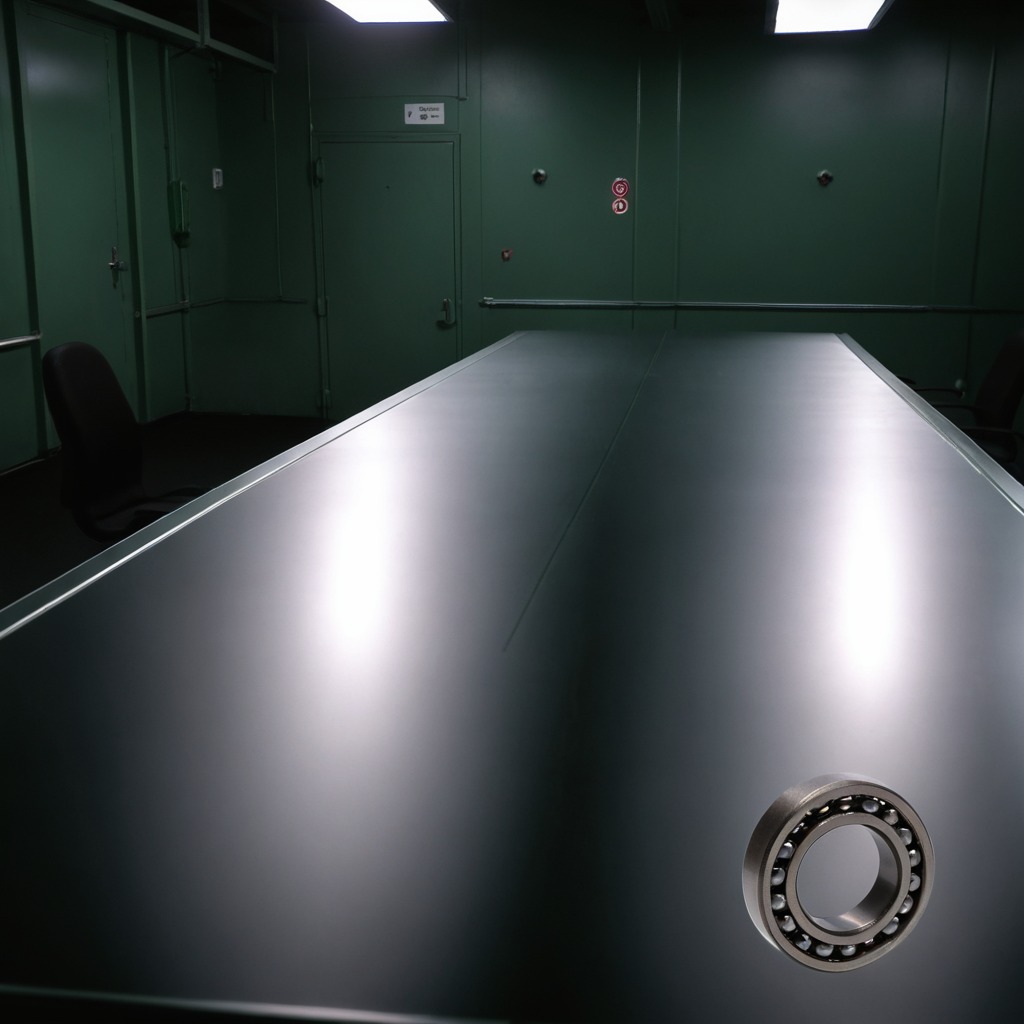
A metal ball bearing is lying on a clean empty table in a railway signal maintenance room lit by harsh overhead fluorescents photorealistic surface textures crisp shadows high dynamic range